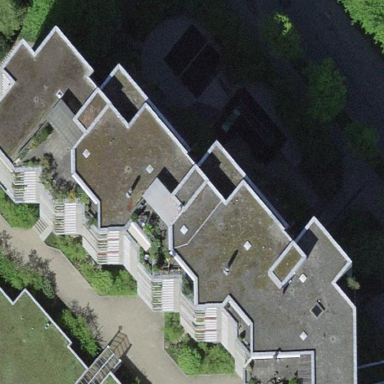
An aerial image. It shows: Image showing building with apartments.